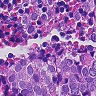
Metastatic tissue present: yes